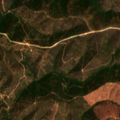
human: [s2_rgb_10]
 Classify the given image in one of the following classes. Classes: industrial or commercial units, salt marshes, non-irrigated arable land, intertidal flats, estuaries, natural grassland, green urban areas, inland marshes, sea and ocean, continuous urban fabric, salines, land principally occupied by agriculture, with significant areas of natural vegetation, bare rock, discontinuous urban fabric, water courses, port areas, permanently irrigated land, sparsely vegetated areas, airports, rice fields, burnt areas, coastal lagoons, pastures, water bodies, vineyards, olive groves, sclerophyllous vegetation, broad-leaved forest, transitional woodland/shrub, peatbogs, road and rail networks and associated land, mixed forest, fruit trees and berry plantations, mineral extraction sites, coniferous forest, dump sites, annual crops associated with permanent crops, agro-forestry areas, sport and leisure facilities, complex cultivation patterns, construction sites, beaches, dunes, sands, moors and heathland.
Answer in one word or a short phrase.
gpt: broad-leaved forest, sclerophyllous vegetation, transitional woodland/shrub